Brain MRI, t2w sequence, axial 2D slice.
Patient: age 52, sex M, weight 78 kg, height 1.78 m
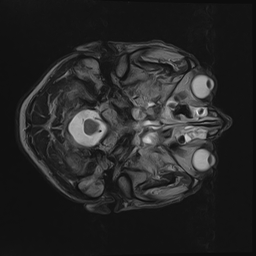